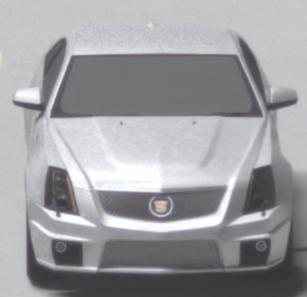
Make: Cadillac
Model: CTS-V
Detailed model: CTS-V (II) Limousine
Model produced from: 2008/11
Model produced until: 2010/12
Doors: 4
Color: white
Road condition: dry road
Daytime: not specified
Contrast: high contrast